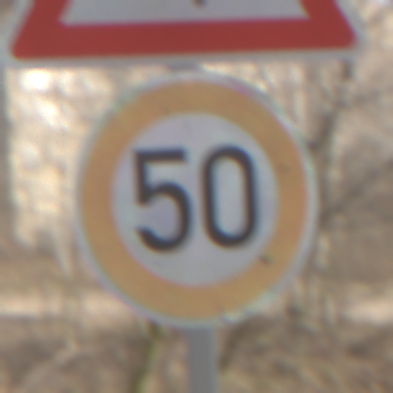
Verkehrszeichen: Geschwindigkeit50
Zusatzzeichen oben: FlugbetriebLinks
Umgebung: Outdoor, Nature
Tageszeit: MorningAfternoon
Wetter: Clear
Licht: Natural
Jahreszeit: Winter
Kontrast: HighContrast